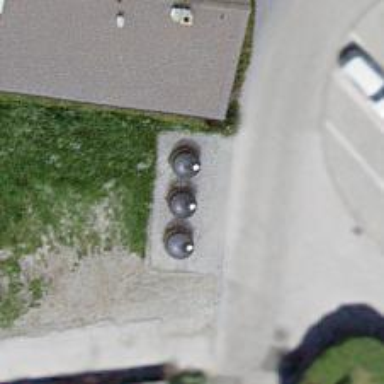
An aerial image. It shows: Recycling container at amenity designated for recycling.